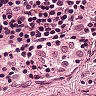
Metastatic tissue present: no